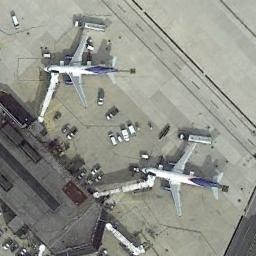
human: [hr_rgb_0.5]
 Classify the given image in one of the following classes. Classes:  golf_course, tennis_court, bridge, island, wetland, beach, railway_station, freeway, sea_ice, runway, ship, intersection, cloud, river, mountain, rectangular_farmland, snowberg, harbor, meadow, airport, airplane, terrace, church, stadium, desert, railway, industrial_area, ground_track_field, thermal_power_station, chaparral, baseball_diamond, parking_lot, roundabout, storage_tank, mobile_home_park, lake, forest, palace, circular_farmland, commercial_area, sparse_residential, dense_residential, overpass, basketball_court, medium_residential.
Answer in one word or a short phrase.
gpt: airplane